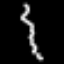
Label: squiggle